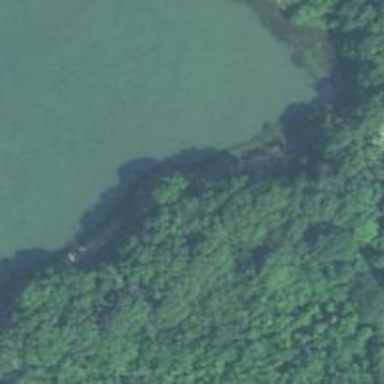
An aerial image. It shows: Cliff in nature.